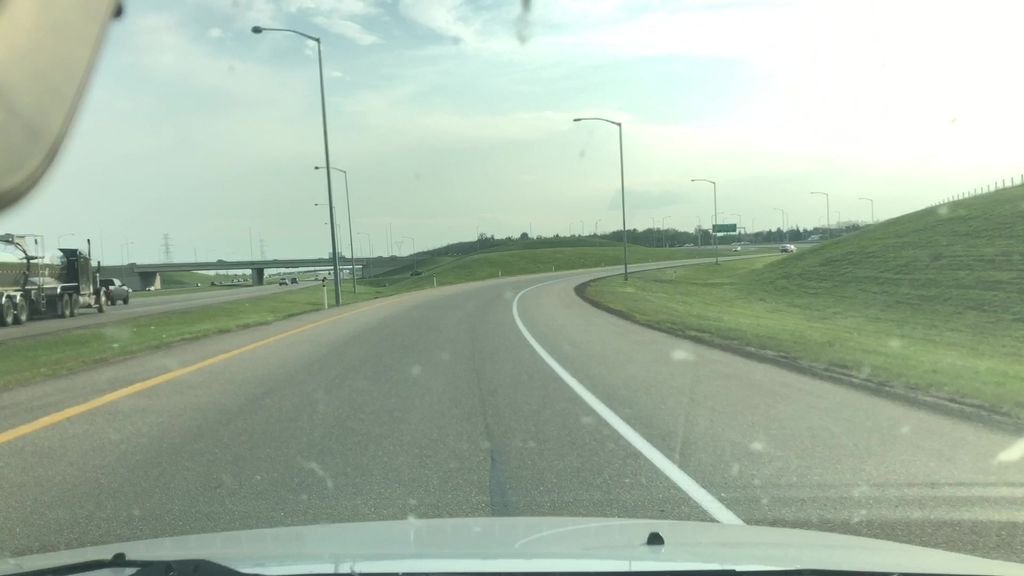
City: edmonton